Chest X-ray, PA view. Patient: 59 years old, sex M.
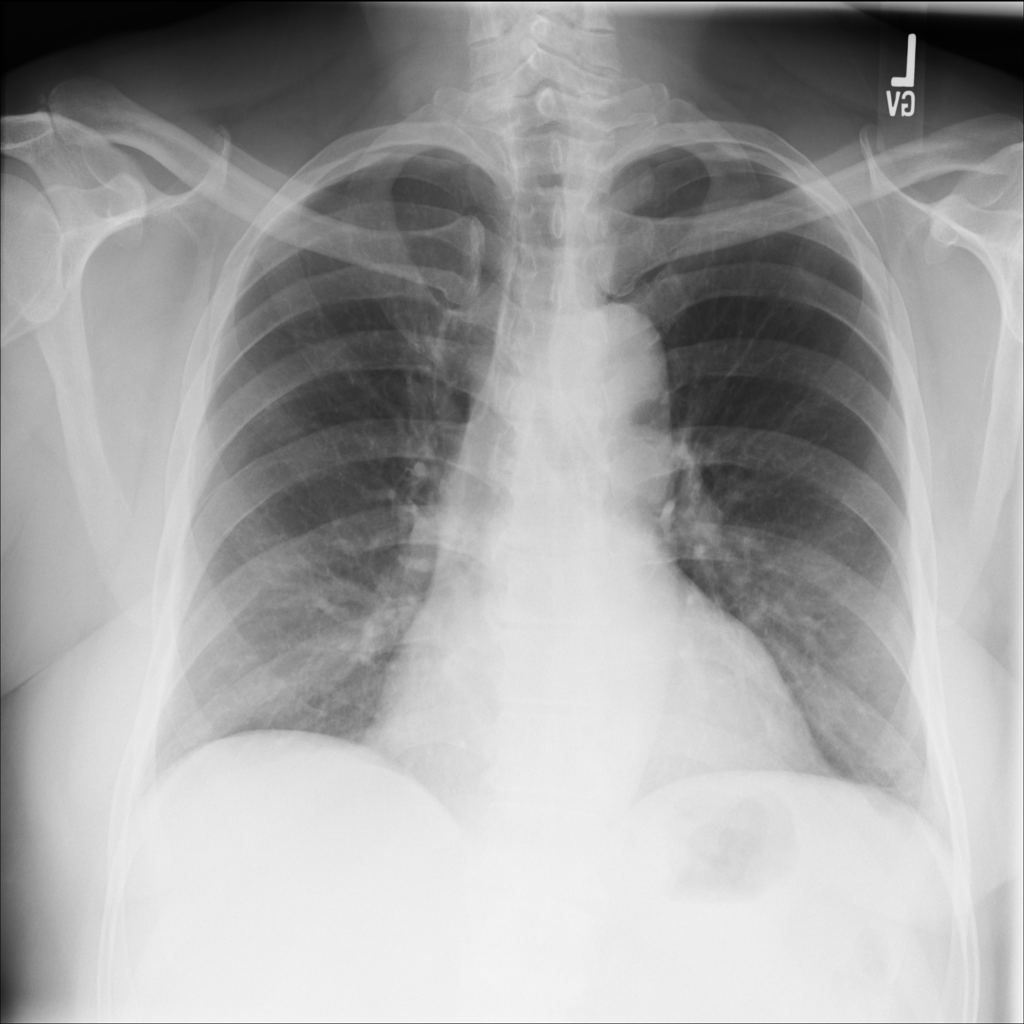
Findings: No Finding